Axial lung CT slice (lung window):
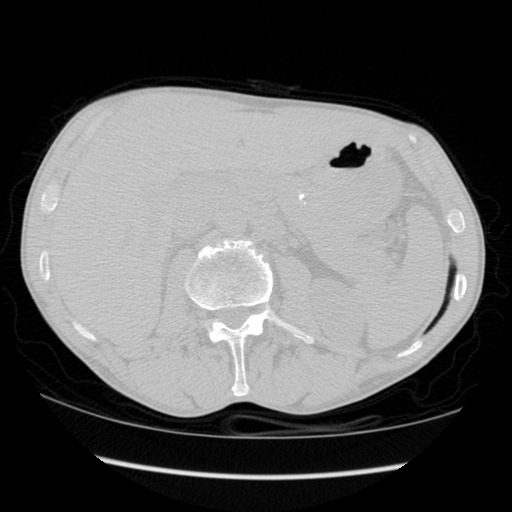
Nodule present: no